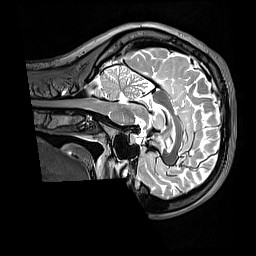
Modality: T2w
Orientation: sagittal
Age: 21
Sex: female
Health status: healthy
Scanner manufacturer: siemens
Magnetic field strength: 3 T
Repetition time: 3.2 s
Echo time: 0.568 s